Interaction volume radius: 5 \u00c5
Interaction volume height: 50 \u00c5
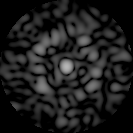
Disorder parameter: 0.7869